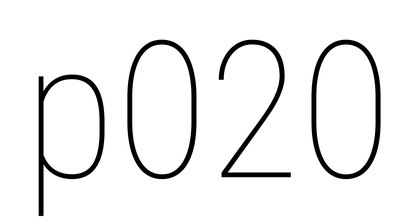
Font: Roboto_Condensed_Thin